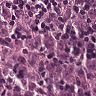
Metastatic tissue present: yes